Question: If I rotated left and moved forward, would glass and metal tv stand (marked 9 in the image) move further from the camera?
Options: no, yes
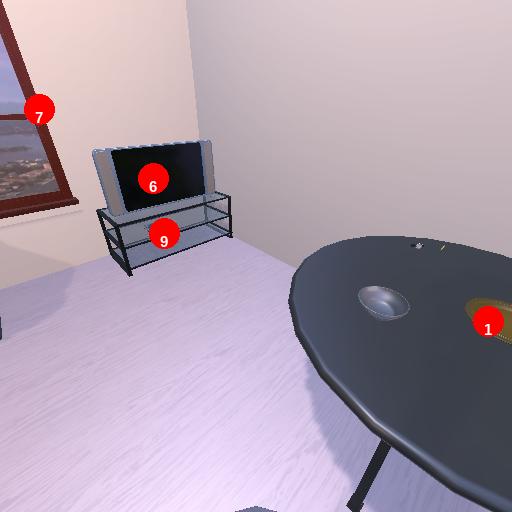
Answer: no